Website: bh-photo
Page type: store-pickup
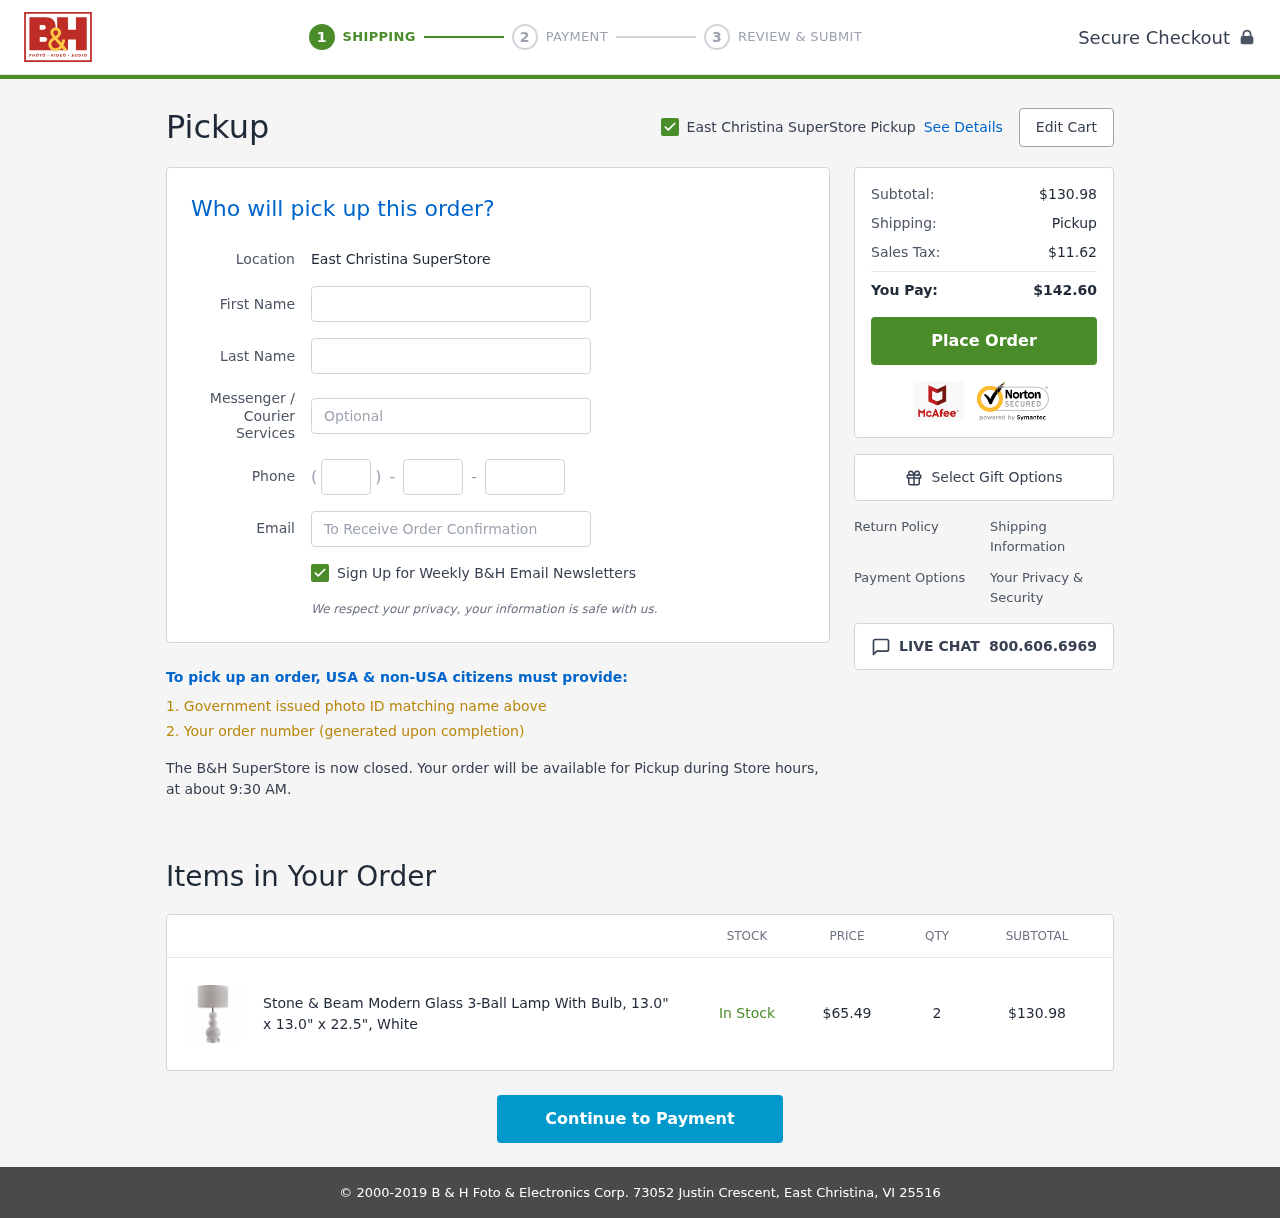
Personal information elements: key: PII_EMAIL
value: melissa_pugh@hotmail.com
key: PII_FIRSTNAME
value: Melissa
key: PII_LASTNAME
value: Pugh
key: PII_LOCATION1_CITY
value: East Christina SuperStore Pickup
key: PII_LOCATION1_CITY
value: East Christina SuperStore
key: PII_PHONE_AREA
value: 286
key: PII_PHONE_PREFIX
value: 985
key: PII_PHONE_SUFFIX
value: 3691
Product elements: key: PRODUCT1_NAME
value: Stone & Beam Modern Glass 3-Ball Lamp With Bulb, 13.0" x 13.0" x 22.5", White
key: PRODUCT1_PRICE
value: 65.49
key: PRODUCT1_QUANTITY
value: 2
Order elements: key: ORDER_SUBTOTAL
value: $130.98
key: ORDER_TAX
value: $11.62
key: ORDER_TOTAL
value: $142.60